Field crop: tomato
Growth stage: 1
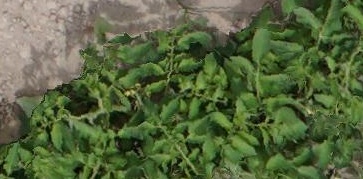
Species: tomato